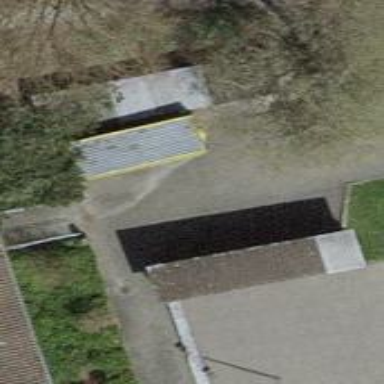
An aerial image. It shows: Rack for bicycle parking.